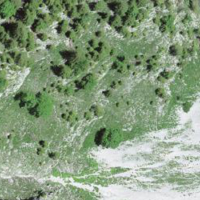
EUNIS habitat code: 31
Species observed at this site:
Crepis pyrenaica